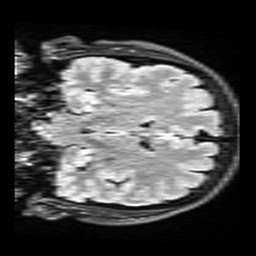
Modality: FLAIR
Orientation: coronal
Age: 34
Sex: male
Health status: healthy
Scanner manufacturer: siemens
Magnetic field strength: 3 T
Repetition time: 9 s
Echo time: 0.088 s